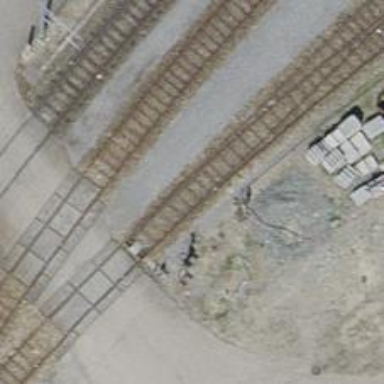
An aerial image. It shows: Railway yard with one track in service.